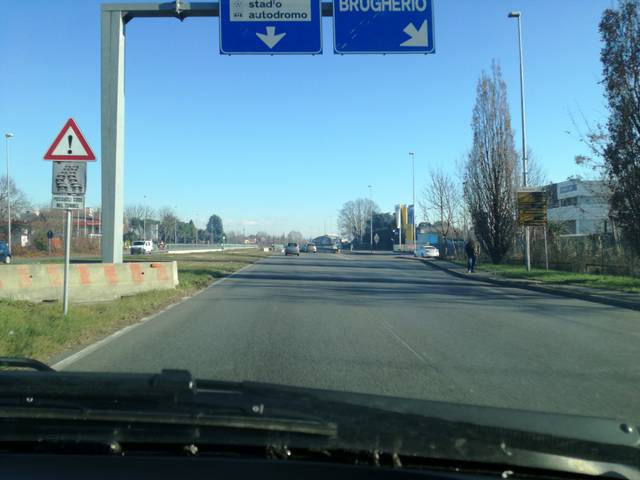
Region: Italy
Coordinates: 45.566, 9.282